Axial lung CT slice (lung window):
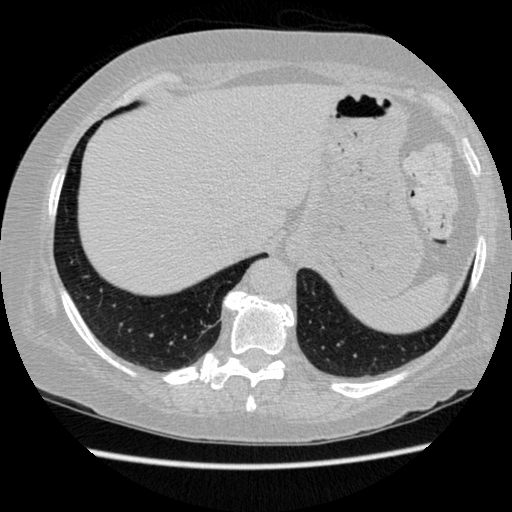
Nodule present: no